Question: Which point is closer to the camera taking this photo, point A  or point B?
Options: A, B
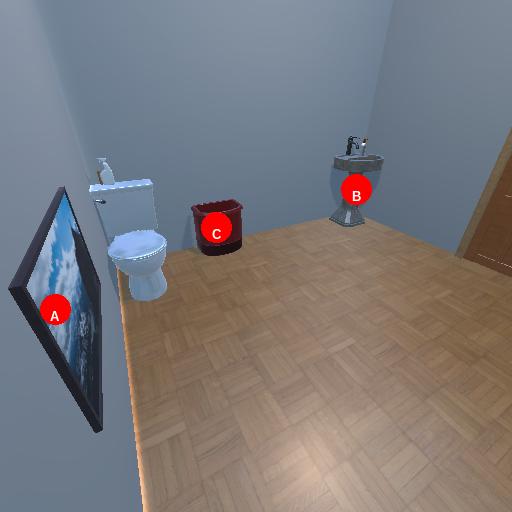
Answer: A